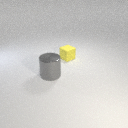
small yellow rubber cube behind large gray metal cylinder